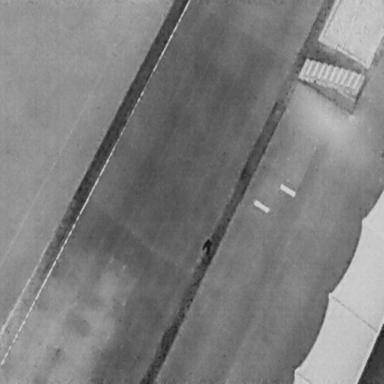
There is a Person in the infrared image.